Question: i'm trying to plot basemap with ipython notebook.This is my code and the output:

There's actually no error, but I just want a more silent output, output map only instead of map and bunch of '<matplotlib.patches.Polygon object at 0x118317250>'.
What should I do to avoid this? Thanks
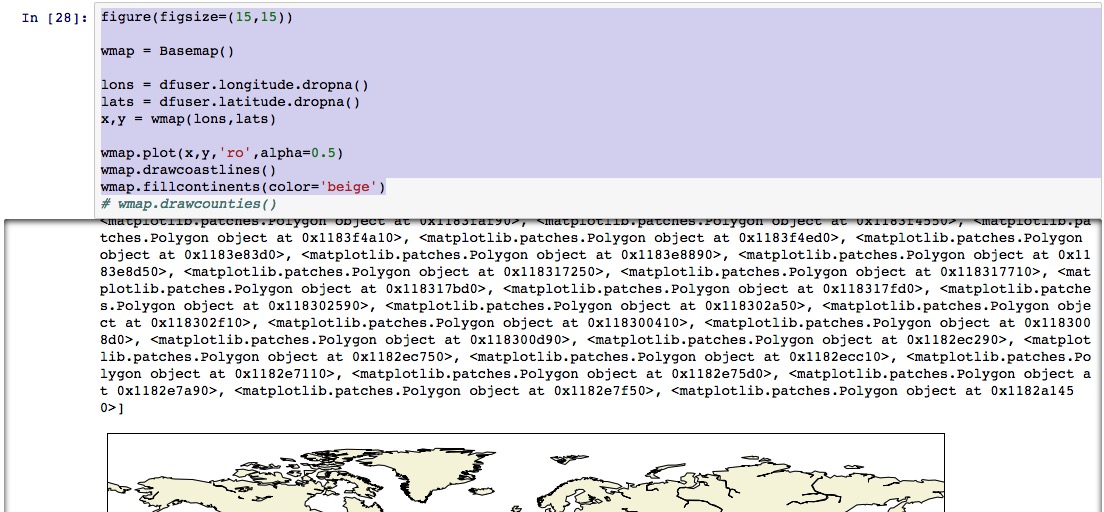
Answer: Add a final semicolon ';' to the last line in the cell.